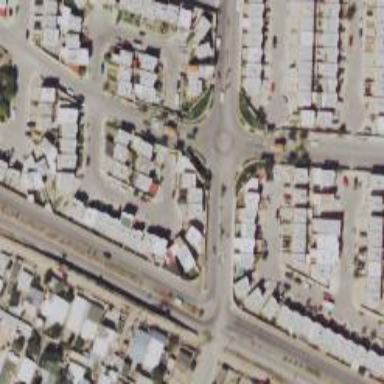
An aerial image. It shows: Residential road.